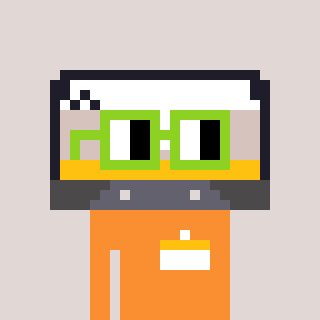
a pixel art character with square light green glasses, a cassette tape-shaped head and a orange-colored body on a warm background